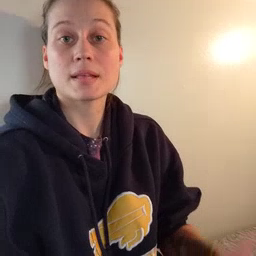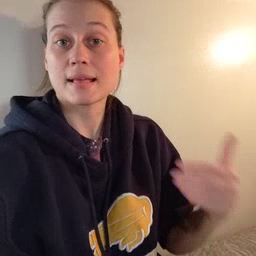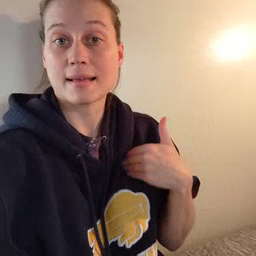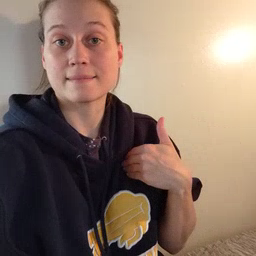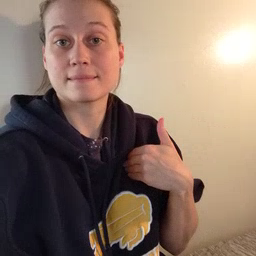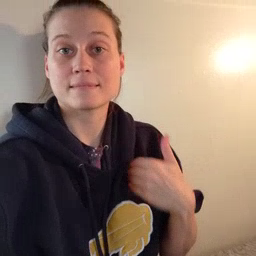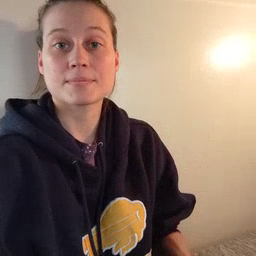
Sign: have